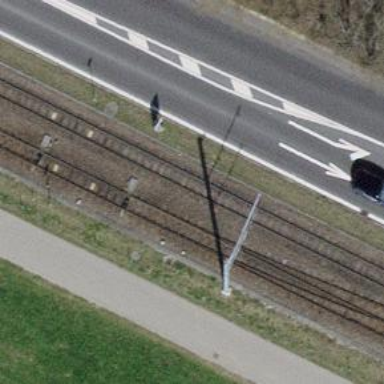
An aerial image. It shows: Narrow-gauge railway with electrified contact line. The railway block designation is W8.